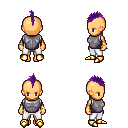
a pixel art fantasy rpg character, female body template, human, tanned skin, steel chest armor, white pants, purple mohawk hairstyle, bracelets, gold boots, four views (front, back, left, right), 2x2 character sprite sheet, small pixel art, hard edges, no anti-aliasing